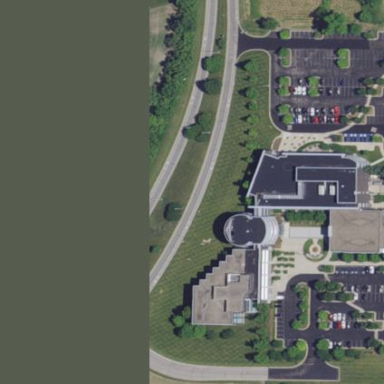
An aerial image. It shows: Bank building.